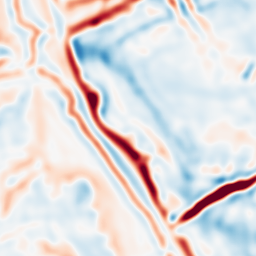
Category: multiscale
Decomposition family: log
Decomposition parameters: sigma: 5
Upsampling method: sinc_hamming
Upsampling parameters: scale: 4
kernel_size: 8
Upsampling scale: 4